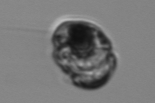
Label: Proterythropsis